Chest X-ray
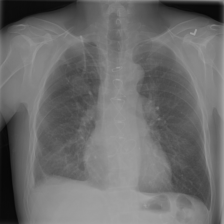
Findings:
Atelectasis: negative
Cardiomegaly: negative
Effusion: negative
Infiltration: negative
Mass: negative
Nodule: negative
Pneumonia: negative
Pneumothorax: negative
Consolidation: negative
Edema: negative
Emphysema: negative
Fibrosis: negative
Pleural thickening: negative
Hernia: negative